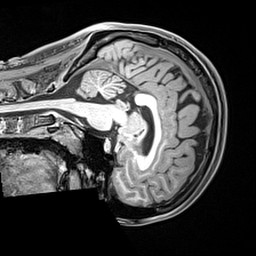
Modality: T1w
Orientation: sagittal
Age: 19
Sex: female
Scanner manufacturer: siemens
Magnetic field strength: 3 T
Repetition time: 2.4 s
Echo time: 0.00217 s